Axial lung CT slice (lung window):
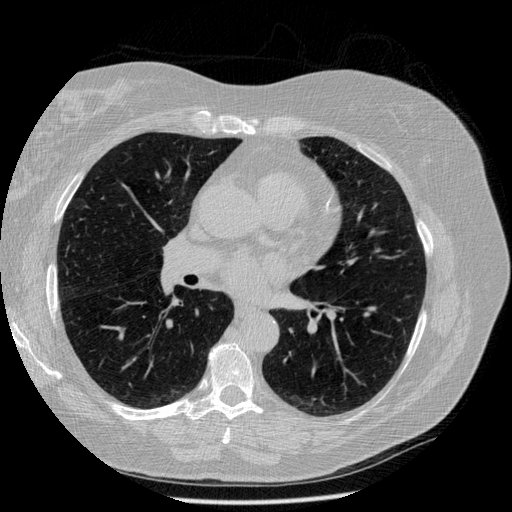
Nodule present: no